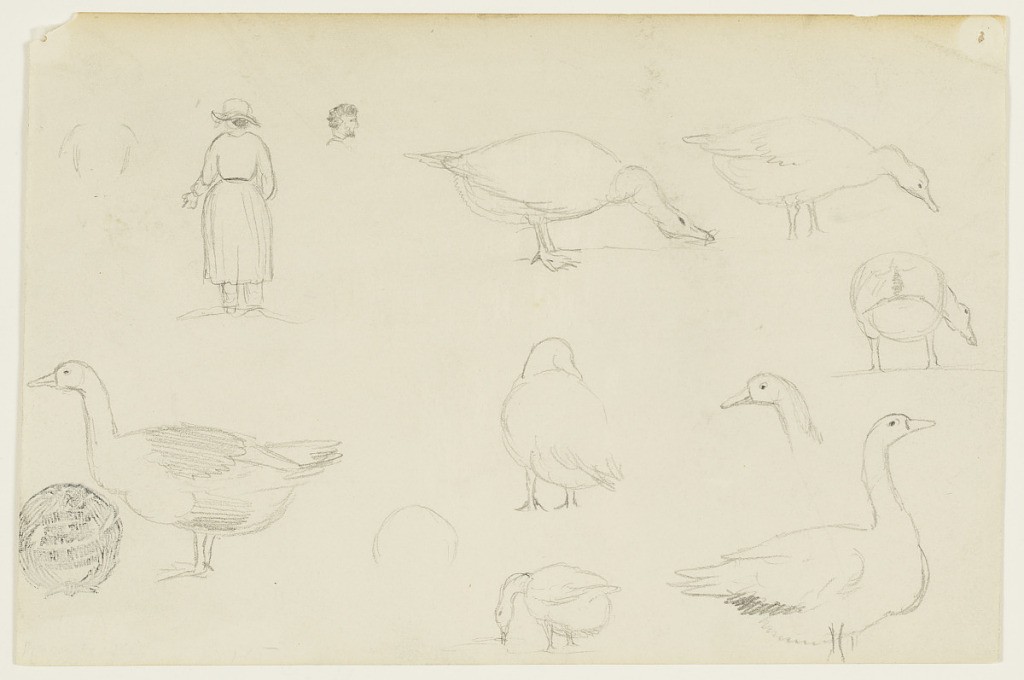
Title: Geese Sketches with Figures, East Hampton, New York
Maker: Frederic Edwin Church, American, 1826–1900
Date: probably July 1858
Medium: Graphite on off-white wove paper
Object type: Drawing
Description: Mixed figure sketches around East Hampton, New York showing eight views of geese and three partial or complete figures. At upper right, two grazing geese are shown in right profile; below them, another grazing goose is pictured from the rear, with a sketch of a goose's head in left profile below it. At center, a standing goose is viewed from the rear, while in the lower right corner, a standing goose is shown in right profile while another is shown obliquely from the rear. Finally, in the lower left corner, another standing goose is rendered in left profile, while in the upper left corner, a standing figure wearing a dress and hat (ostensibly a woman) is viewed from the rear while they appear to feed the geese. At left, the incomplete outline of a torso is included, while at right, a bearded man's head is shown in right profile.